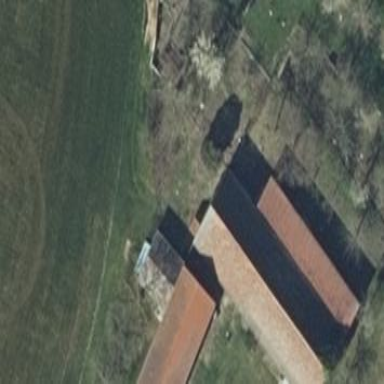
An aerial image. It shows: Building with gabled roof oriented along its structure.